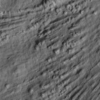
Label: not_dusty